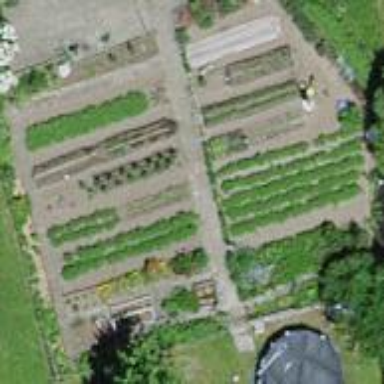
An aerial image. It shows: Garden that is leisure land.